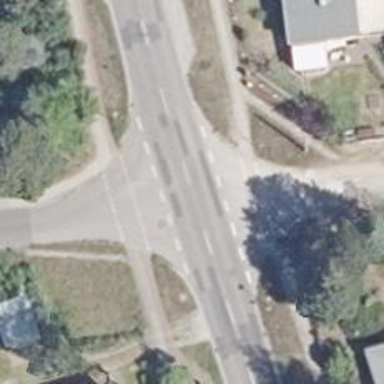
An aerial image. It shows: Tertiary road with asphalt surface. It has sidewalks on both sides and cycle track on the right.